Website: macys
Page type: delivery-shipping
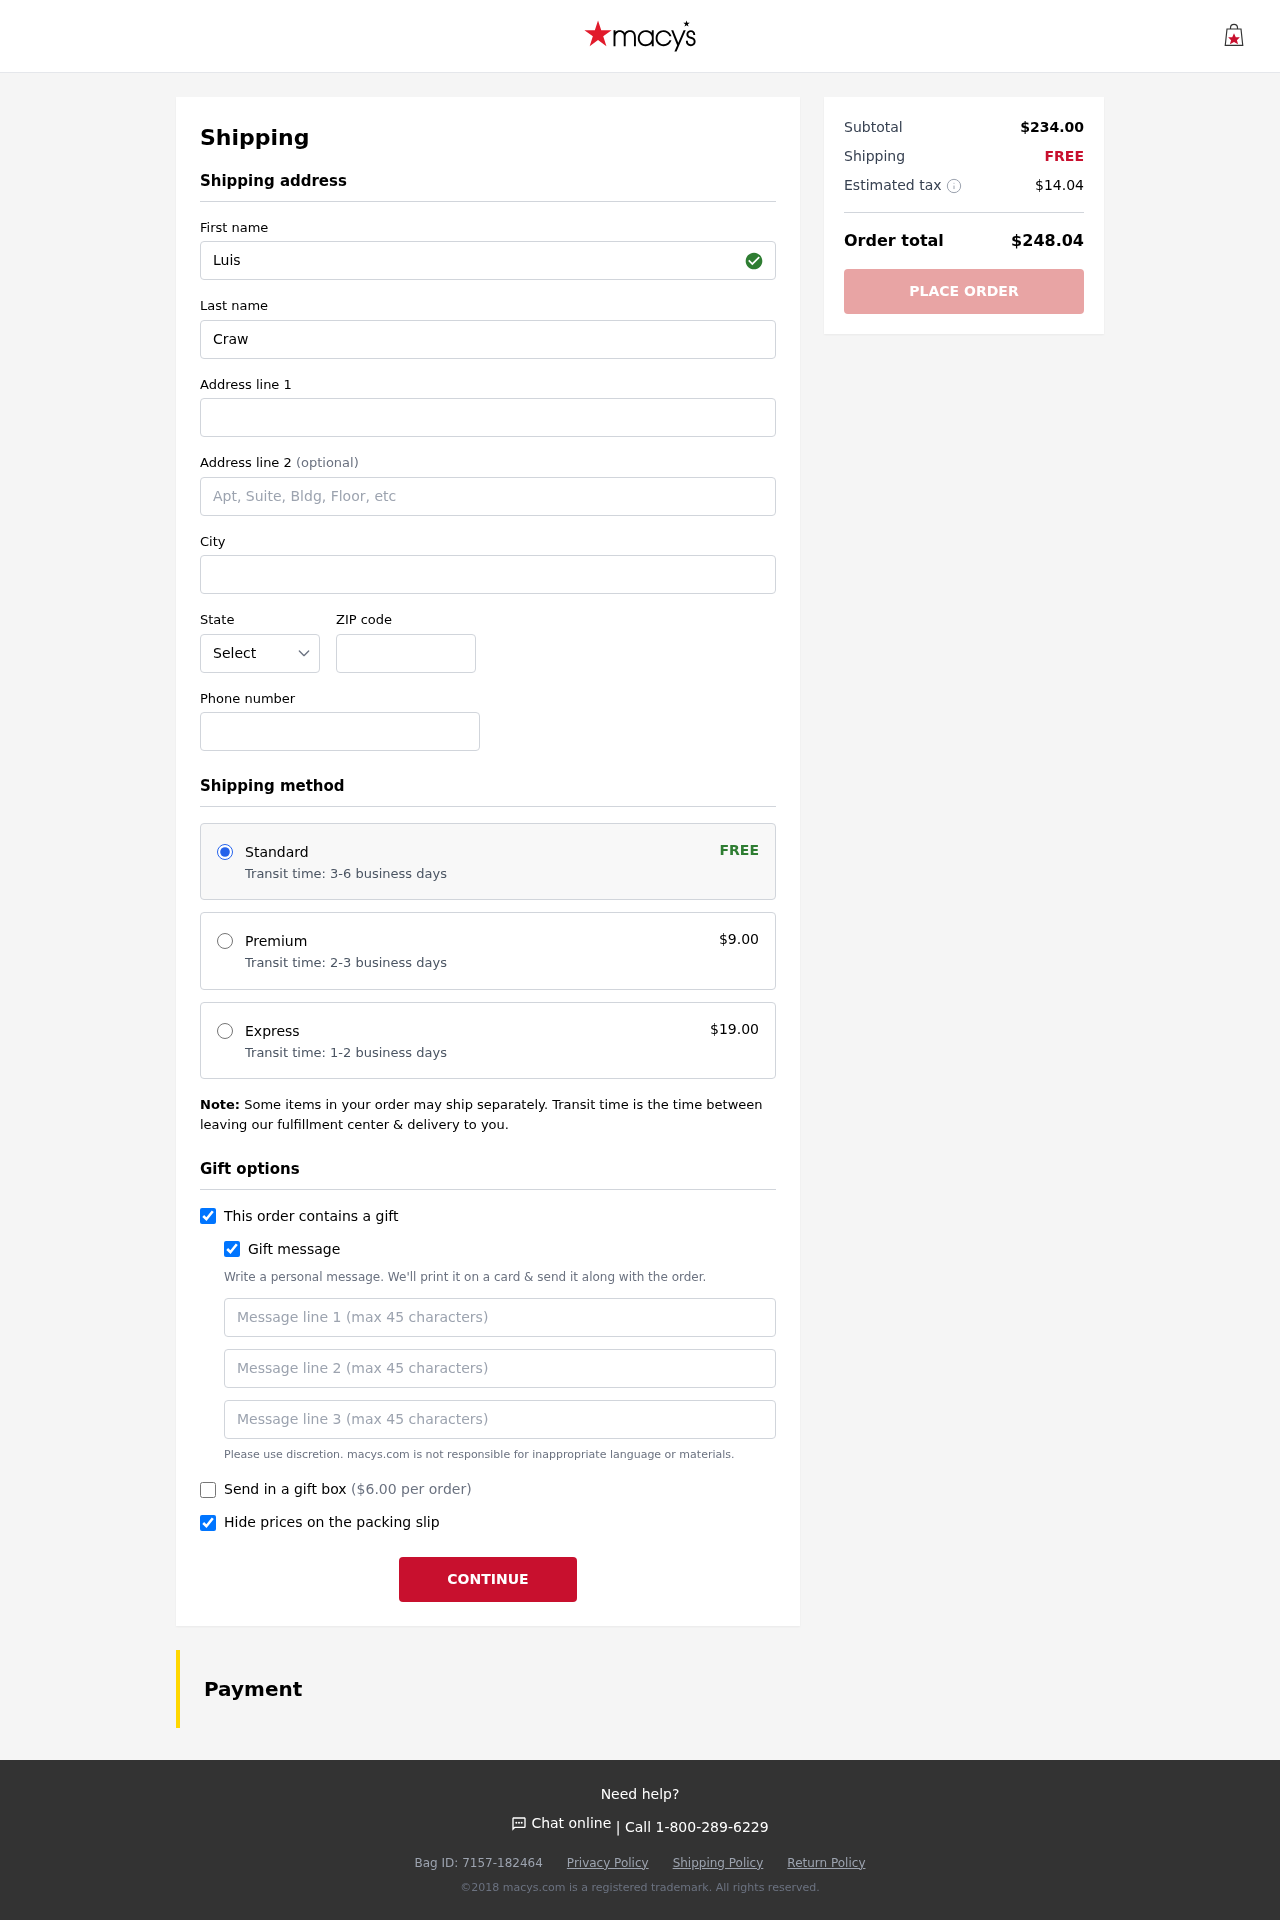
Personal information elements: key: PII_STATE_ABBR
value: OR
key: PII_FIRSTNAME
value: Luis
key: PII_LASTNAME
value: Crawford
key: PII_STREET
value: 3357 Ramirez Fort
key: PII_CITY
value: New Zacharybury
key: PII_POSTCODE
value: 89249
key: PII_PHONE
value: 9764455742
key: PII_GIFT_MESSAGE
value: Hey Jennifer! I saw these cozy cushions and immediately thought of our backyard hangouts—perfect for adding a little comfort to our chats. Hope they bring some extra warmth to your lovely space!  Luis
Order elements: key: ORDER_SHIPPING_STANDARD
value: Transit time: 3-6 business days
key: ORDER_SHIPPING_COST
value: FREE
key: ORDER_SHIPPING_PREMIUM
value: Transit time: 2-3 business days
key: ORDER_SHIPPING_PREMIUM_PRICE
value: $9.00
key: ORDER_SHIPPING_EXPRESS
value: Transit time: 1-2 business days
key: ORDER_SHIPPING_EXPRESS_PRICE
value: $19.00
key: ORDER_GIFT_BOX_PRICE
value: ($6.00 per order)
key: ORDER_SUBTOTAL
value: $234.00
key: ORDER_SHIPPING_COST2
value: FREE
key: ORDER_TAX
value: $14.04
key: ORDER_TOTAL
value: $248.04